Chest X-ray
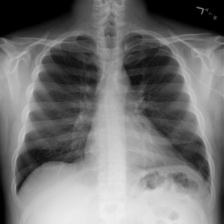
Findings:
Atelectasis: negative
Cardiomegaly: negative
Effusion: negative
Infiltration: negative
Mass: negative
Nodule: negative
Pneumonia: negative
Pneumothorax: negative
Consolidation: negative
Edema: negative
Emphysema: negative
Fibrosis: negative
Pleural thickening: negative
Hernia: negative